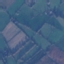
Land use / land cover class: Pasture